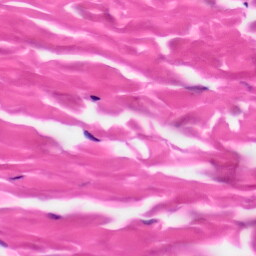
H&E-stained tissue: Skin